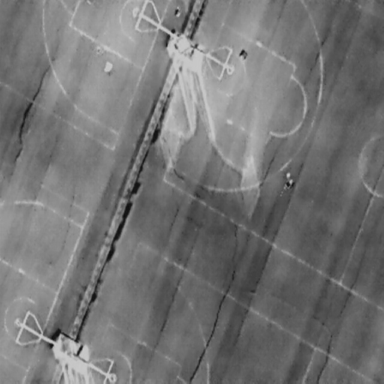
There are four People in the infrared image.